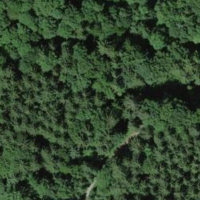
EUNIS habitat code: 43
Species observed at this site:
Oxalis acetosella